Interaction volume radius: 5 \u00c5
Interaction volume height: 10 \u00c5
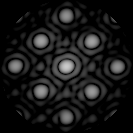
Disorder parameter: 0.05937